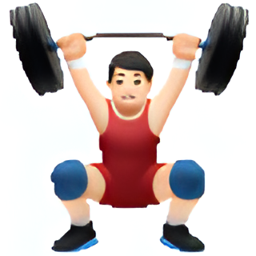
Name: weight lifter
Emoji: 🏋🏻
Group: People & Body
Sub-group: person-sport